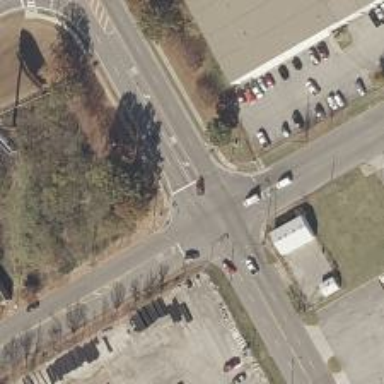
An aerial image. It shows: Unmarked crossing on the road.